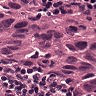
Metastatic tissue present: yes